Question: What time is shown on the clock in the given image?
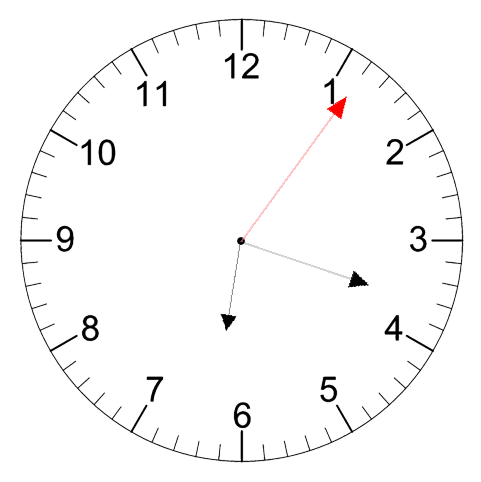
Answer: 06:18:06